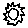
Label: sun